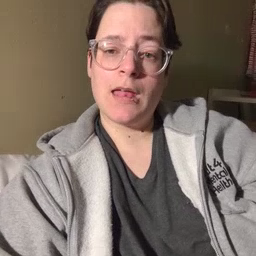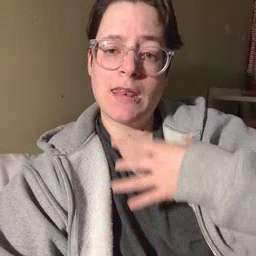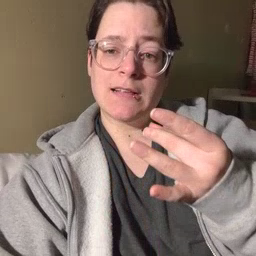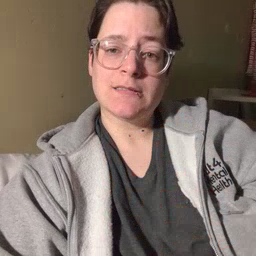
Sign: like